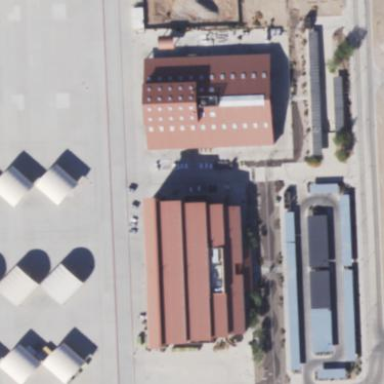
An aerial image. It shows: Hangar.